Question: I've included a like box plugin in my page:
'''
<div class="fb-like" id="fb" data-href="http://www.lorem.com" data-send="false"
data-layout="button_count" data-width="60" data-show-faces="true"></div>
<div id="fb-root"></div>
<script> (function (d, s, id) {
var js, fjs = d.getElementsByTagName(s)[0];
if (d.getElementById(id)) return;
js = d.createElement(s); js.id = id;
js.src = "//connect.facebook.net/en_US/all.js#xfbml=1";
fjs.parentNode.insertBefore(js, fjs);
} (document, 'script', 'facebook-jssdk'));
</script>
'''
after click 'Like' and posted to the facebook's wall, I see that the image is weird, I mean i see it is only a small piece of my site's logo. That image on the wall looks like this

what shall I do to make that image to be looking good ?
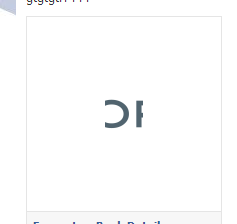
Answer: The answer was, the minimum size of the image should be 200x200, mine was 330x40. And also, the image url should be placed in the 'og:image' meta tag